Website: macys
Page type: billing-address
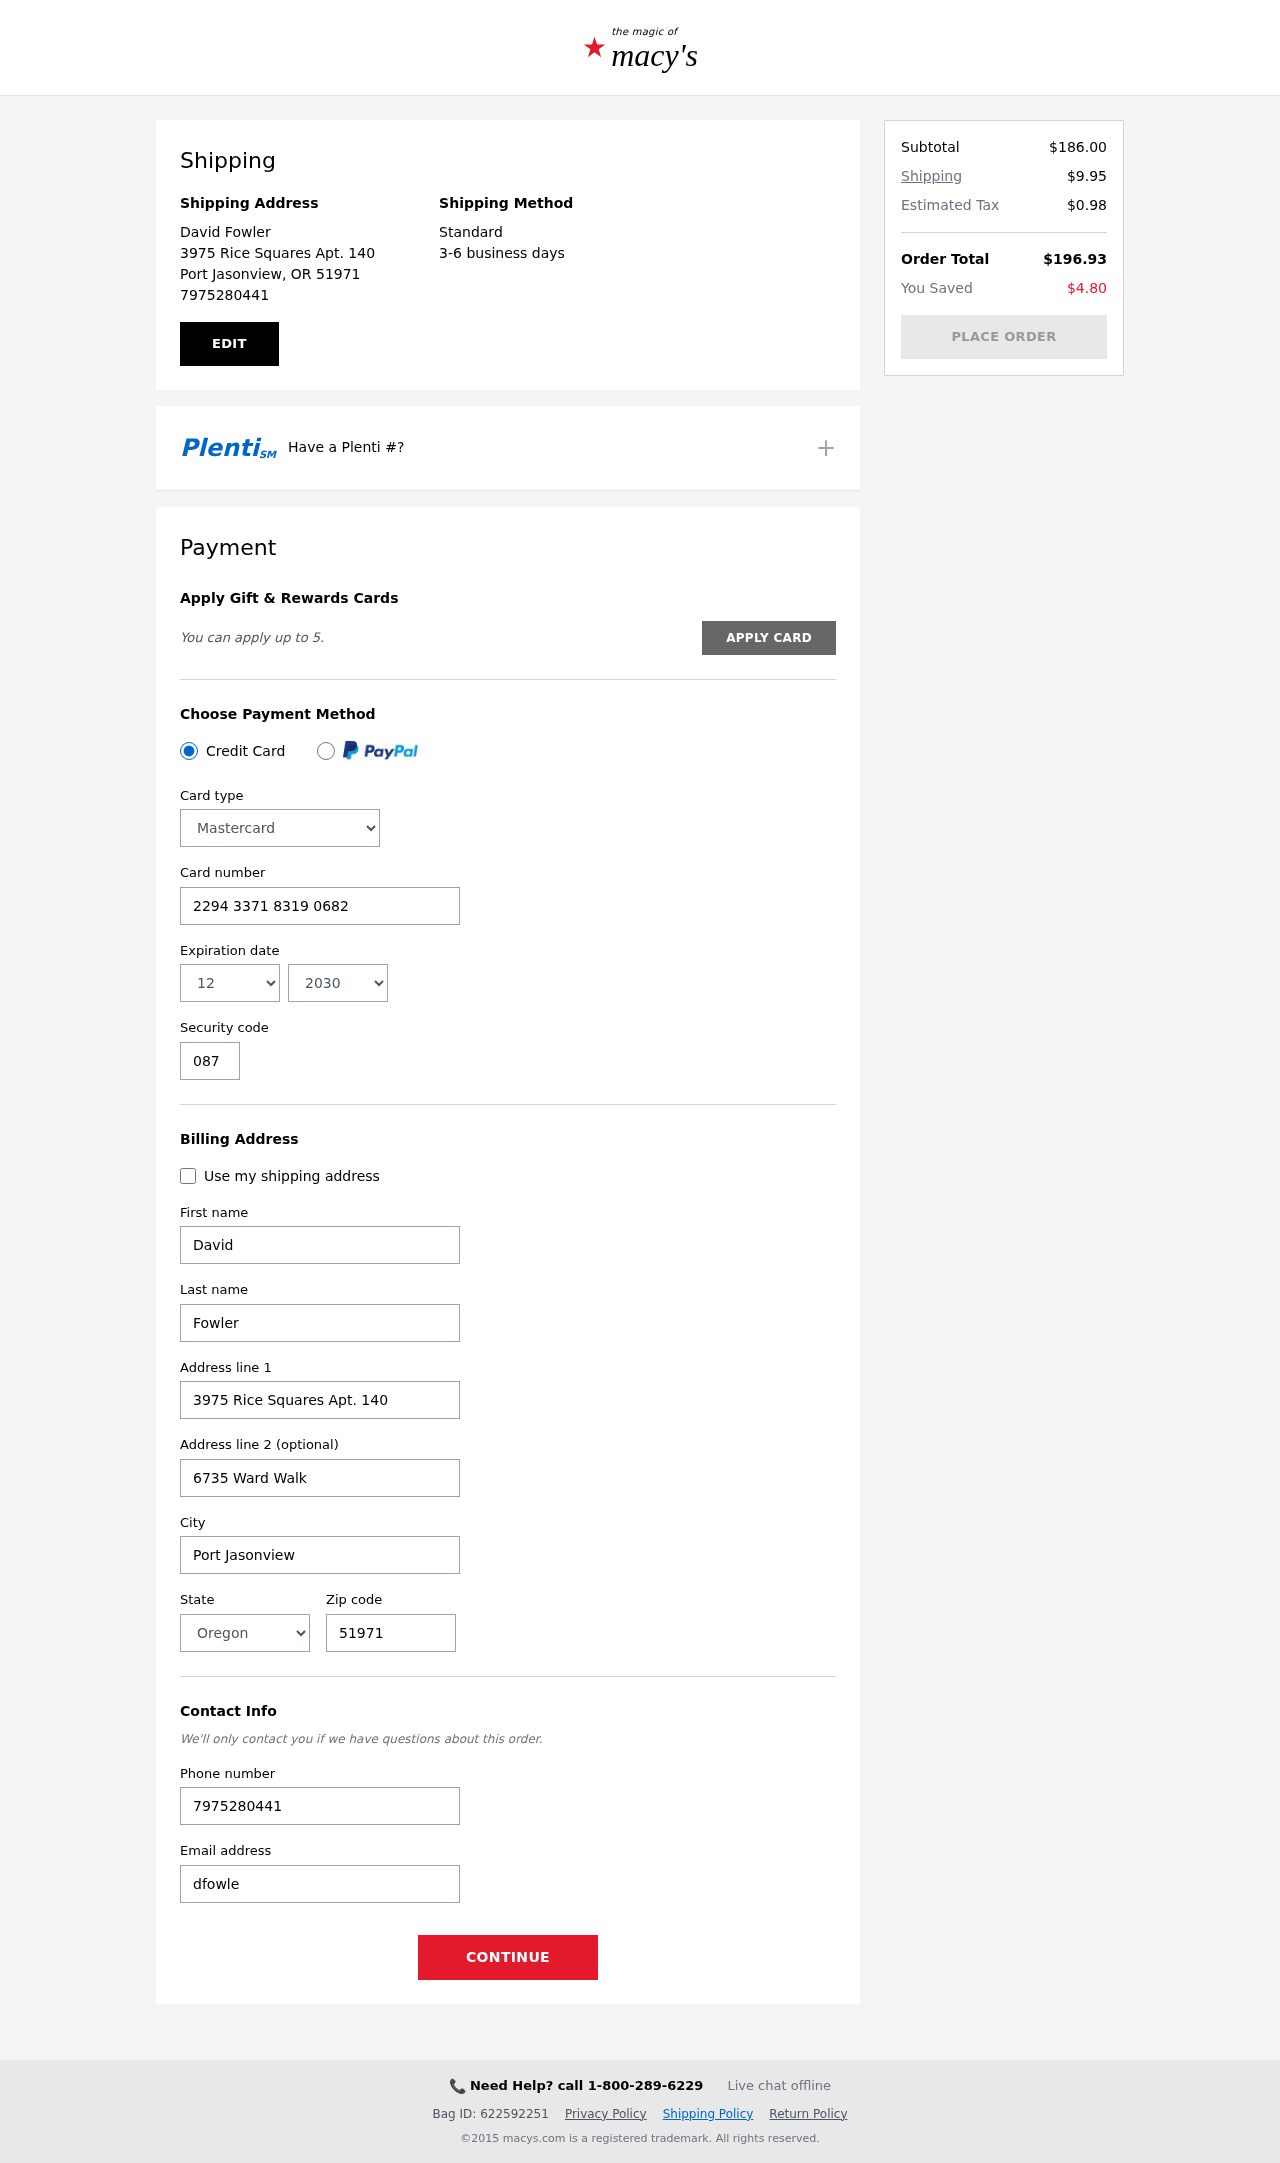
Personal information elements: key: PII_CARD_CVV
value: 087
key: PII_CARD_EXPIRY_MONTH
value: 12
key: PII_CARD_EXPIRY_YEAR
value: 30
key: PII_CARD_NUMBER
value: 2294 3371 8319 0682
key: PII_CARD_TYPE
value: Mastercard
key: PII_CITY
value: Port Jasonview
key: PII_CITY_STATE_ZIP
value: Port Jasonview, OR 51971
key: PII_EMAIL
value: dfowler@yahoo.com
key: PII_FIRSTNAME
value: David
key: PII_FULLNAME
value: David Fowler
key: PII_LASTNAME
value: Fowler
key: PII_PHONE
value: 7975280441
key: PII_POSTCODE
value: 51971
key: PII_STATE
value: Oregon
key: PII_STREET
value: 3975 Rice Squares Apt. 140
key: PII_STREET2
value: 6735 Ward Walk
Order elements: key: ORDER_SUBTOTAL
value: $186.00
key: ORDER_SHIPPING_COST
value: $9.95
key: ORDER_TAX
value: $0.98
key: ORDER_TOTAL
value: $196.93
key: ORDER_SAVINGS
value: $4.80